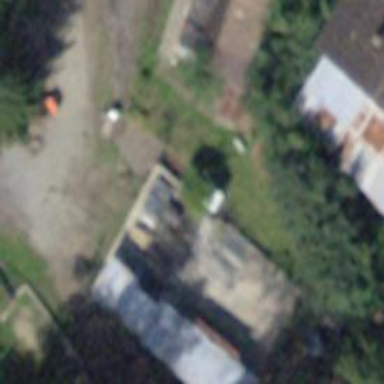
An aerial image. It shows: Garage.